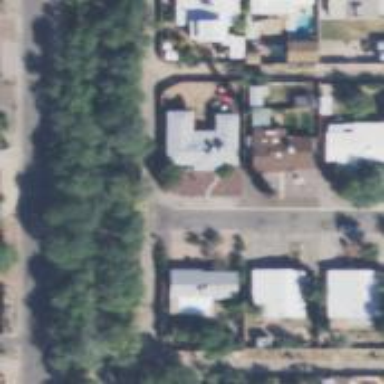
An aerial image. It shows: Alleyway designated as service road.